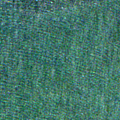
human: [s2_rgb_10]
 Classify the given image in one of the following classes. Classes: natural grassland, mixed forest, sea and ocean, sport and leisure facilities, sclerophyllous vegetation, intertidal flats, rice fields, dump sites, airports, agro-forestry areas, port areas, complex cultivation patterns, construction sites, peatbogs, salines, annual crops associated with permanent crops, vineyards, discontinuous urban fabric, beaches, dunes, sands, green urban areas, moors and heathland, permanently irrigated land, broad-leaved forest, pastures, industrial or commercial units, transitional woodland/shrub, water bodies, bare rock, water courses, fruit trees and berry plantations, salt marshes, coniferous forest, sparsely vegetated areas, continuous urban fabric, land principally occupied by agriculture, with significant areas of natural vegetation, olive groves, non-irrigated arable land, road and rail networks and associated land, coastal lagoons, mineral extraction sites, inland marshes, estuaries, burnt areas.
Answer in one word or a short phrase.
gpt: sea and ocean